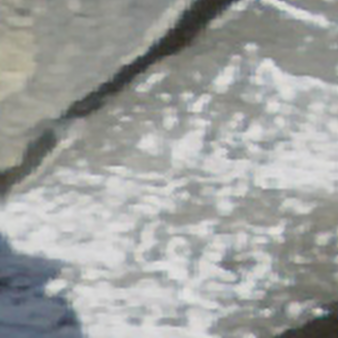
Label: other